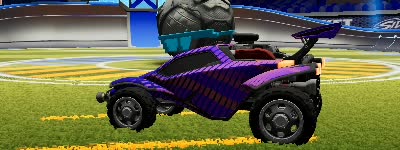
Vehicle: octane